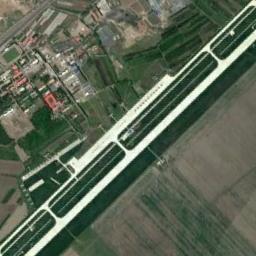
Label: airport